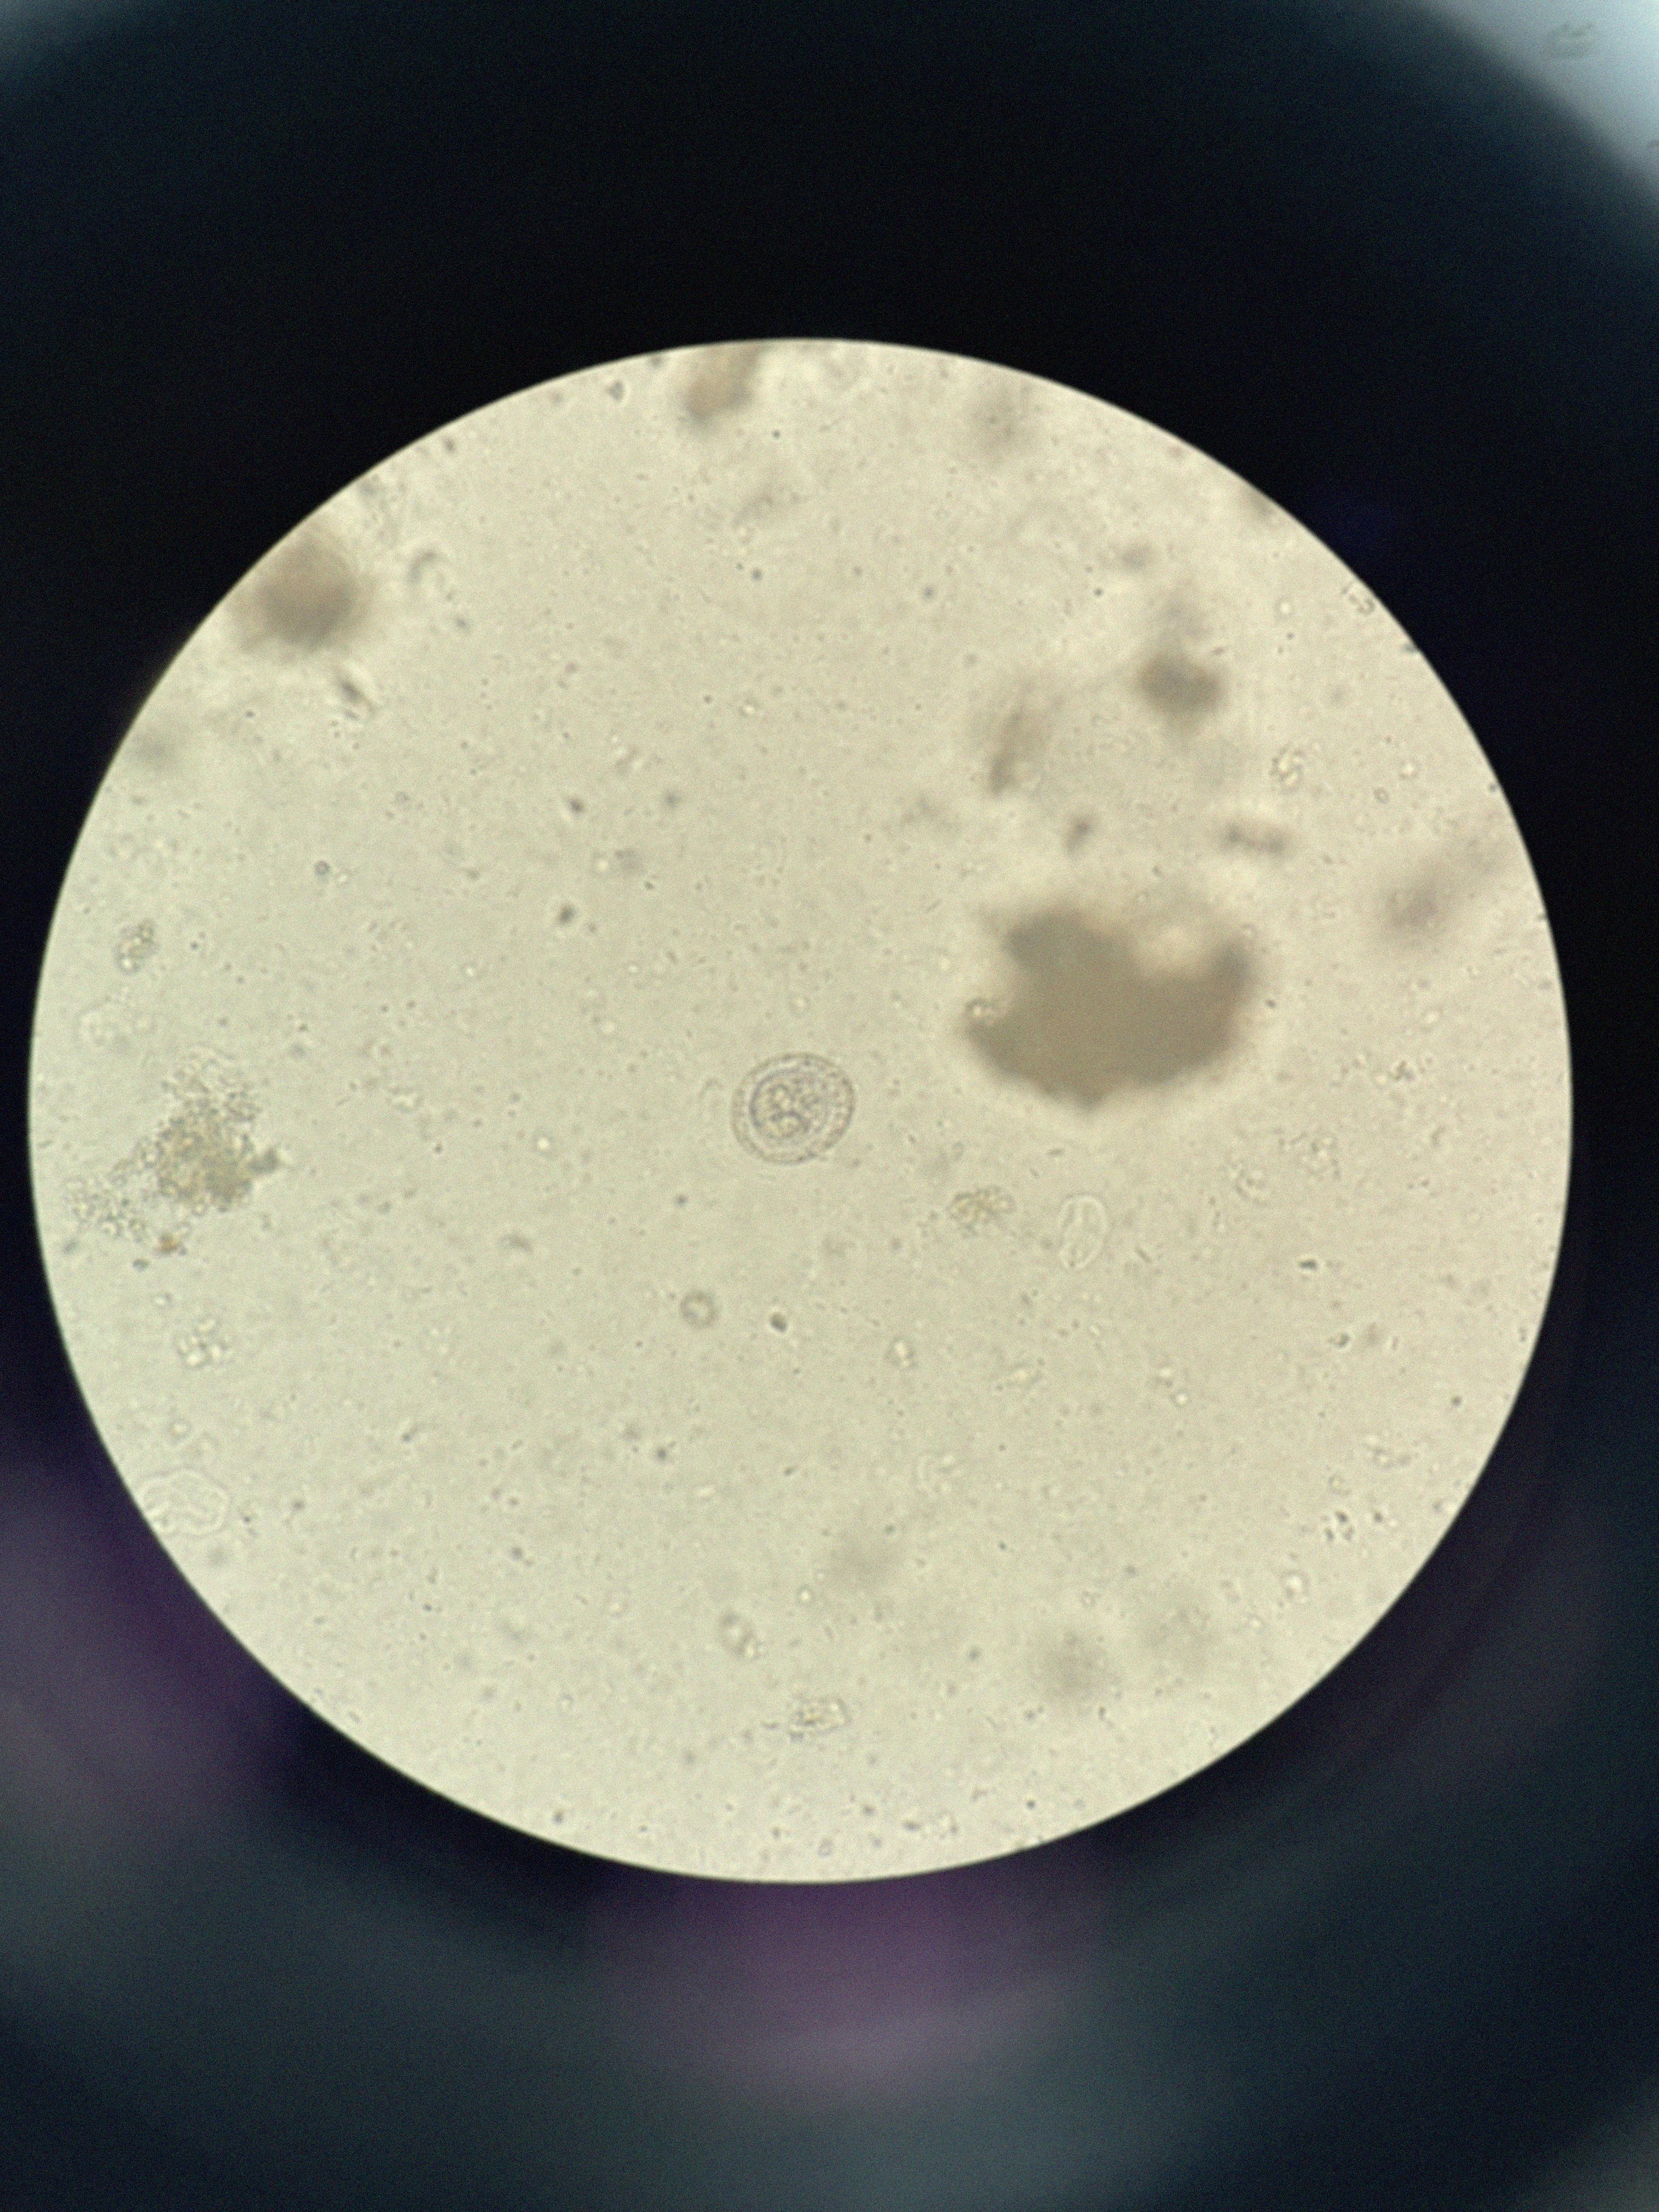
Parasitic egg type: Hymenolepis nana